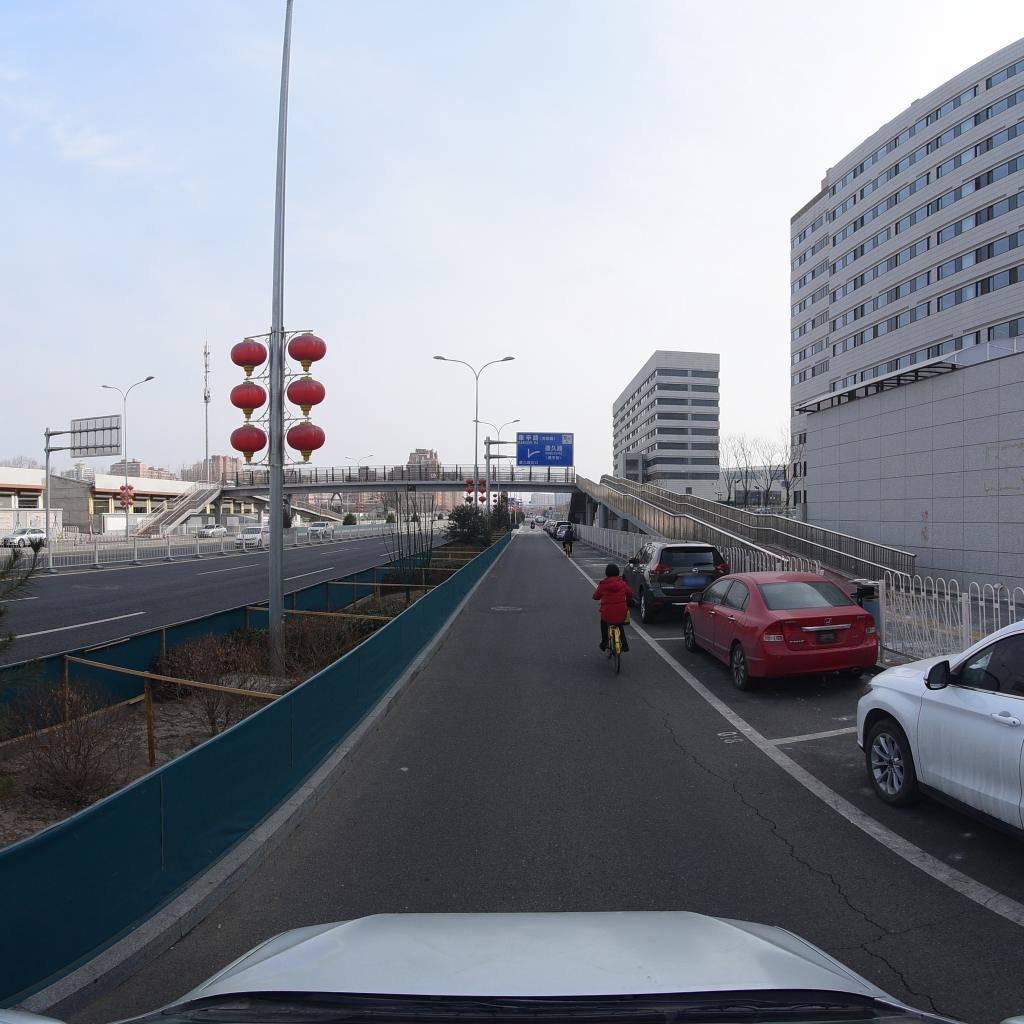
Region: Fengtai
Road damage annotations: longitudinal crack, manhole cover, transverse crack